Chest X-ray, PA view. Patient: 57 years old, sex M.
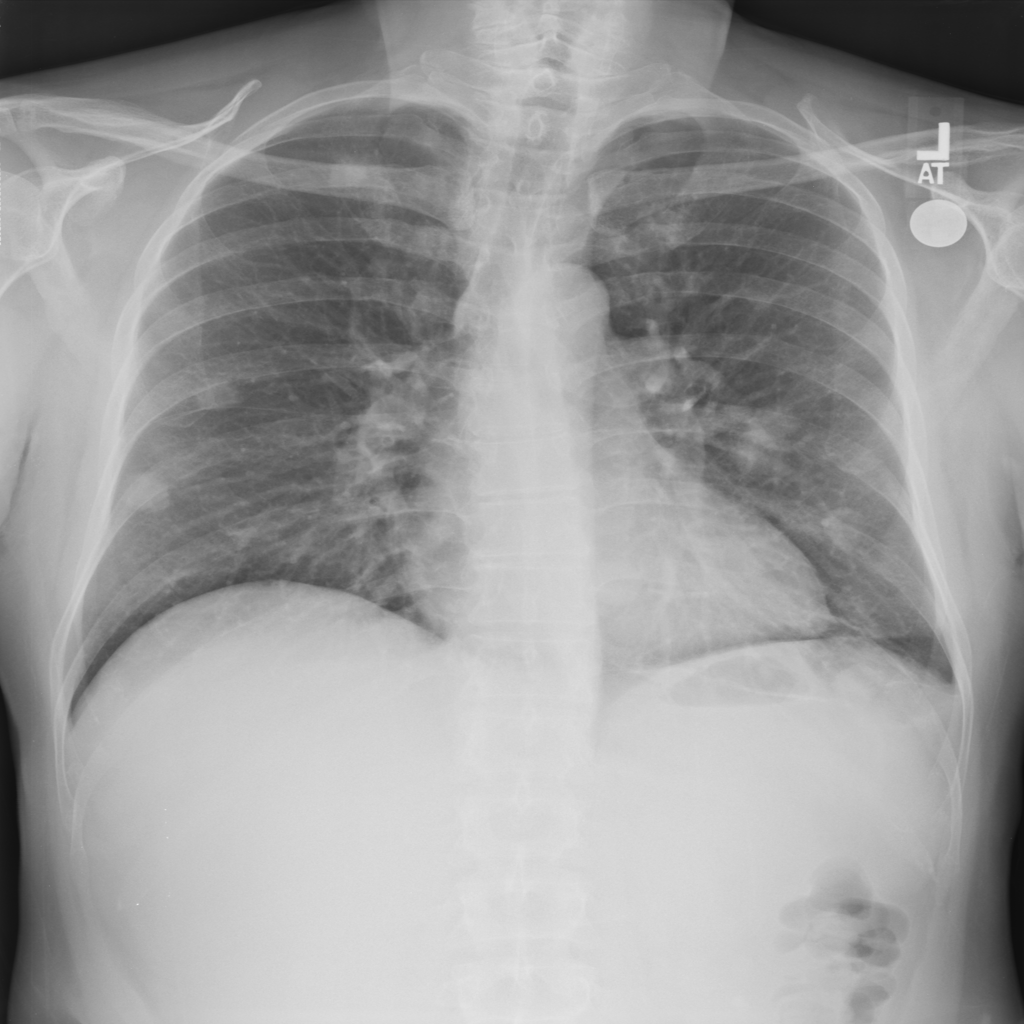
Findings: Nodule